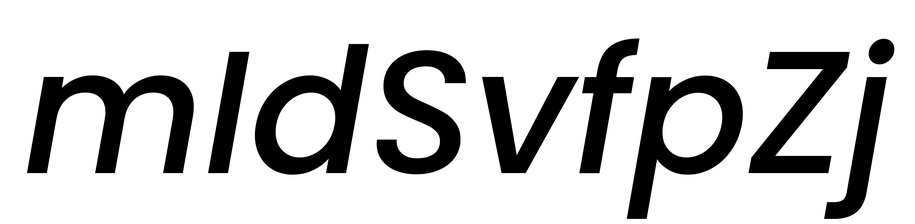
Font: Poppins-MediumItalic